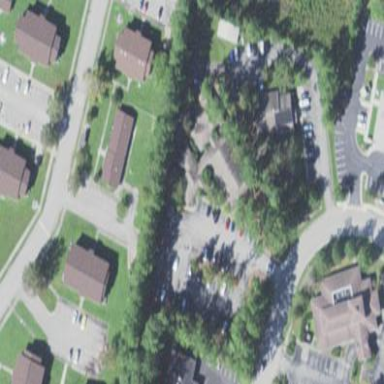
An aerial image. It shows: Office building.